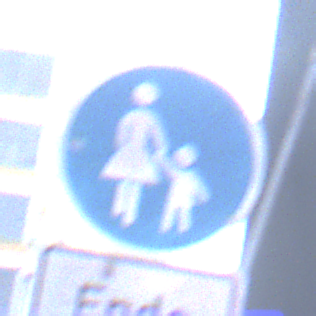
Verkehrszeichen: Gehweg
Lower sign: HinweisDurchVerbaleAngabe2
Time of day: SunriseSunset
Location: Outdoor (Urban)
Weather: Clear
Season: NotSpecified
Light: Natural